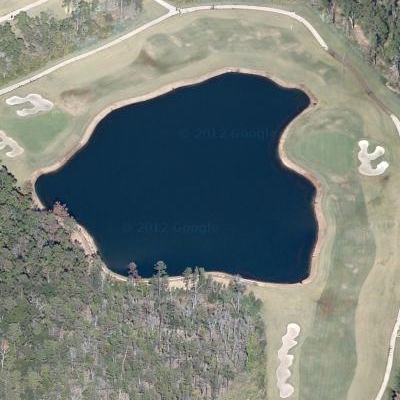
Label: dRiverLake